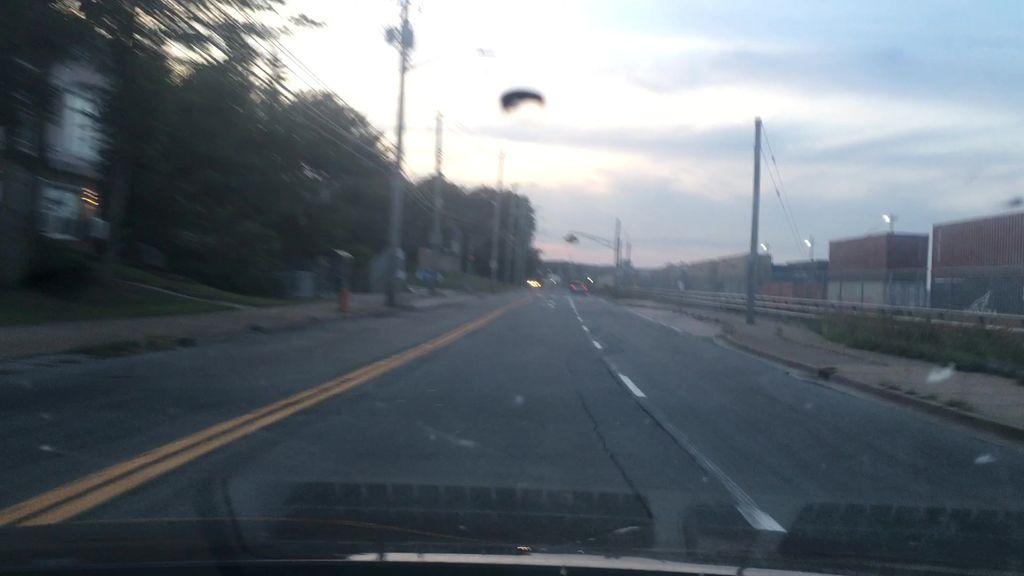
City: halifax